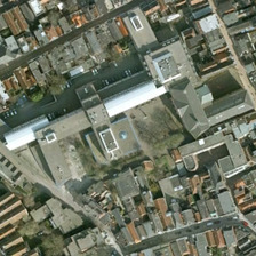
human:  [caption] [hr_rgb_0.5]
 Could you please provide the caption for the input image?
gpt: The crowded house is next to each other.

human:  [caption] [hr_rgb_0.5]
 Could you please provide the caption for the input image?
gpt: The dense houses are close together.

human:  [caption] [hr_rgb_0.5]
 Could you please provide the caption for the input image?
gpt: dense houses are close to each other.

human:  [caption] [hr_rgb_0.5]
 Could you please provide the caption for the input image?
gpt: a large teaching building lies in this school surrounded by dense residential houses .

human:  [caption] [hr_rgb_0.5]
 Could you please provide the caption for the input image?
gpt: a large teaching building lies in this school surrounded by dense residential houses .